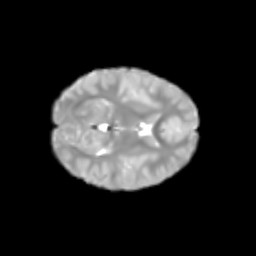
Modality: T2w
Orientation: axial
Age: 6
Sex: male
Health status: healthy